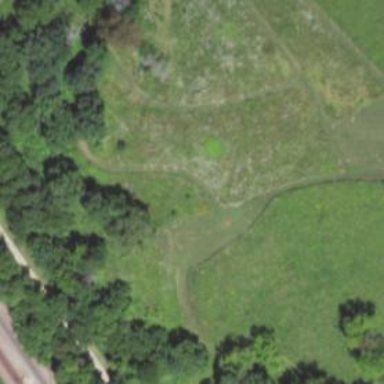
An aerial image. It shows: Archaeological site with historical significance.